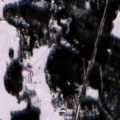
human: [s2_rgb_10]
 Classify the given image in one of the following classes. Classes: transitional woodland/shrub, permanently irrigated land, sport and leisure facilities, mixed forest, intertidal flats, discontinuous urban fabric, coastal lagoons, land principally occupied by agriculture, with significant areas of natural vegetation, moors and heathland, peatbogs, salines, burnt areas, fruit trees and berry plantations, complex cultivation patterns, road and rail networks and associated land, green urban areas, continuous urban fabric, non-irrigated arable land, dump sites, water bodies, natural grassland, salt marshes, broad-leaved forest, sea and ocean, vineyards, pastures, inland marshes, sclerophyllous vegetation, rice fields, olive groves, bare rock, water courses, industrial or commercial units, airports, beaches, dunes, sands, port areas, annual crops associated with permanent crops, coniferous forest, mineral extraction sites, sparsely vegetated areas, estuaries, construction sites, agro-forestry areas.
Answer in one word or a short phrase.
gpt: discontinuous urban fabric, land principally occupied by agriculture, with significant areas of natural vegetation, coniferous forest, water bodies